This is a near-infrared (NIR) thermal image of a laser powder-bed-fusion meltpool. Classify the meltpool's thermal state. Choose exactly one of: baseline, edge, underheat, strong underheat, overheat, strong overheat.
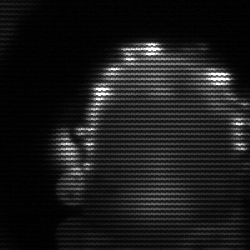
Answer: baseline